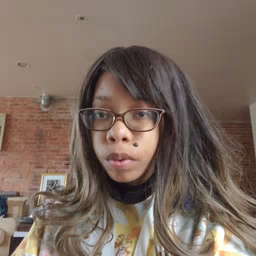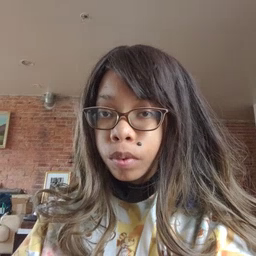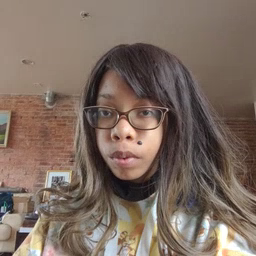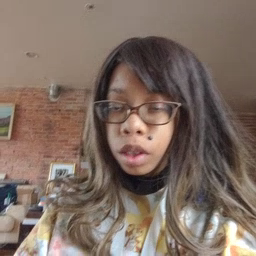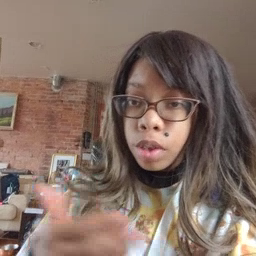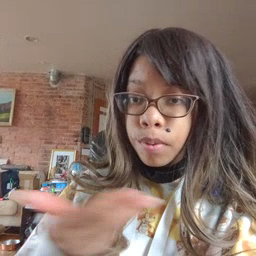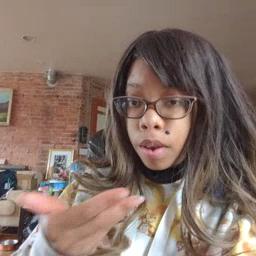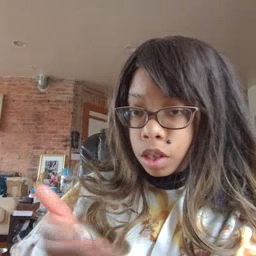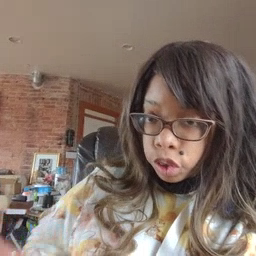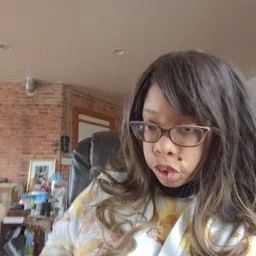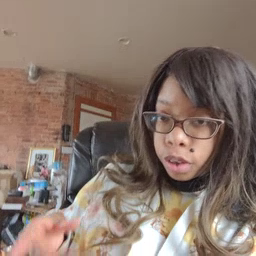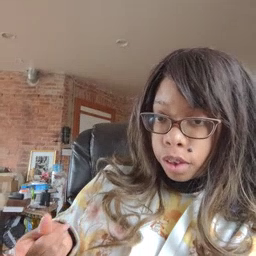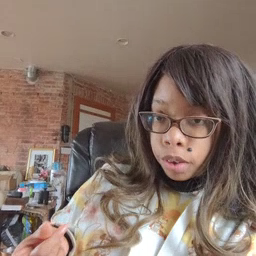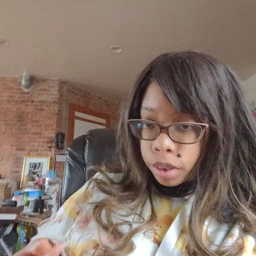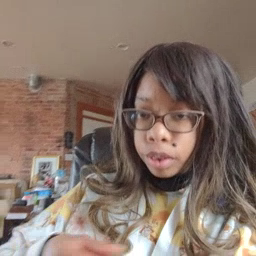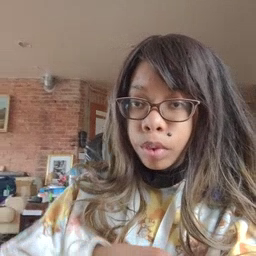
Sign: puppy